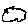
Label: cloud